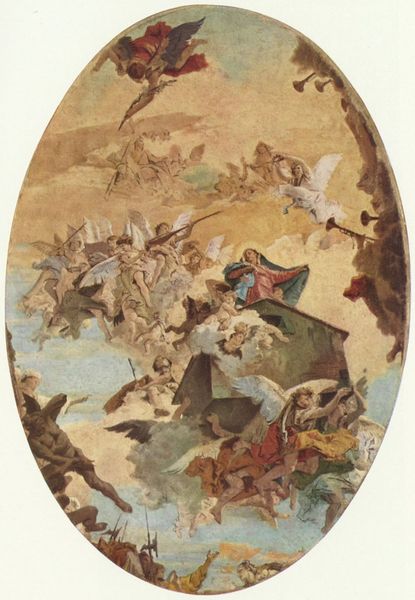
Titel: Überführung des Heiligen Hauses von Nazareth nach Loreto
Künstler: Giovanni Battista Tiepolo
Standort: Venezia
Institution: Galleria dell'Accademia
Schlagwörter: angriff, blau, dunkel, flügel, gemälde, gott, himmel, kampf, körper, nackt, umhang, wasser, weiß, wolken, frauen, gelb, grün, menschen, ocker, bewegung, braun, hell, männer, zeichnung, blick, dach, haus, rot, wolke, beige, malerei, barock, gewässer, hütte, sonne, gewand, mantel, decke, gewänder, instrumente, musik, fliegen, oval, engel, putto, hellblau, himmelblau, fassade, studie, giebel, empore, figuren, lanze, detail, bemalt, wei, paradies, medaillon, flug, schweben, waffen, dynamik, entwurf, kunst, gestalten, heiligenschein, götter, teufel, verdammte, krieger, lanzen, posaunen, balu, hellebarden, fanfaren, heilige, trompeten, deckengemälde, fresko, fanfare, gewehre, amor, maria, elfen, putti, phantasie, fresco, schießen, himmelfahrt, verkündigung, zelt, eiform, trompete, musikinstrumente, deckenfresco, modello, engelscharen, ei, faberge, flllügel